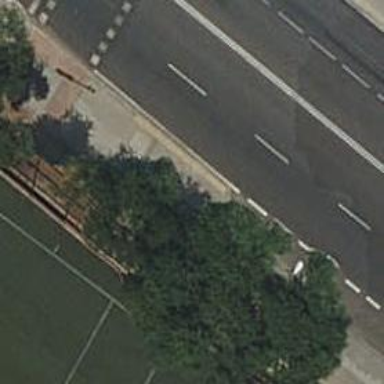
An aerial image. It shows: Bus stop with platform for public transport.